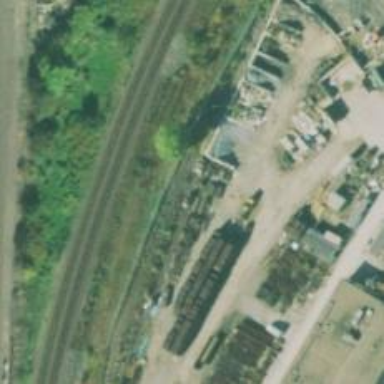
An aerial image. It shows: Abandoned railway.